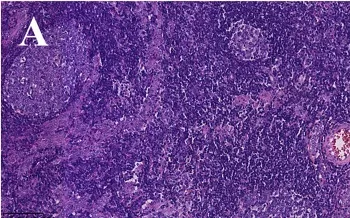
Pathological examination and immunohistochemical staining. Tumor was composed of undifferentiated epithelial cells with some atypical glands, and ,significant lymphocytic infiltration (HE stain, x20).
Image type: pathology (immunostaining)